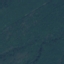
Label: Forest